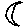
Label: moon